Question: What option, and where it is in the GUI front end, do I need to set to remove the paragraph
> The documentation for this class was generated from the following files:
from my project documentation pages?
Alternatively, how do I get rid of the absolute paths in this list of files, for example 'C:/Users/Avesta/Desktop/CF/trunnk/CloudServer/' in the snippet below:
?
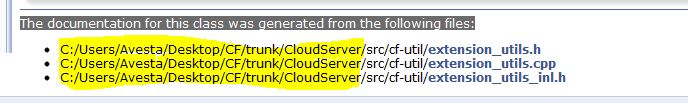
Answer: The visibility of the section that shows which files have been used is controlled by the 'SHOW_USED_FILES' setting.
Doxygen will show absolute paths when 'FULL_PATH_NAMES' is set to 'YES' and the relevant part is not stripped off via 'STRIP_FROM_PATH'.
So either setting
'''
SHOW_USED_FILES = NO
'''
or setting
'''
FULL_PATH_NAMES = NO
'''
or setting
'''
FULL_PATH_NAMES = YES
STRIP_FROM_PATH = C:/Users/Avesta/Desktop/CF/trunk/CloudServer
'''
should solve your problem.